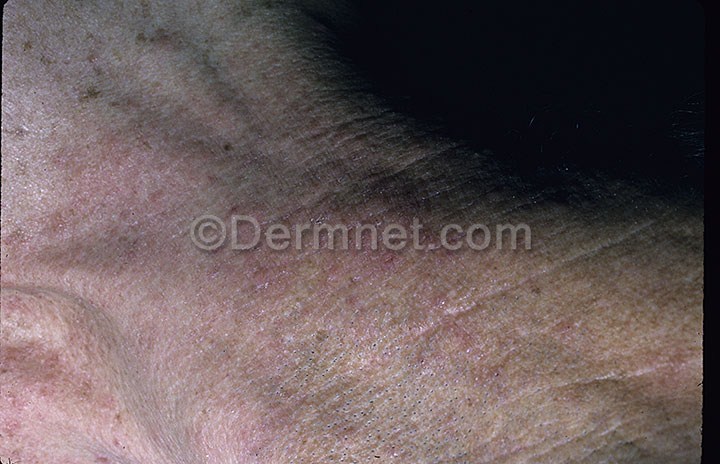
Disease: Poison Ivy Photos and other Contact Dermatitis